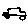
Label: car